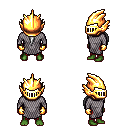
a pixel art fantasy rpg character, male body template, orc, green skin, chain mail, red pants, white ponytail hairstyle, gold helm, gold gloves, four views (front, back, left, right), 2x2 character sprite sheet, small pixel art, hard edges, no anti-aliasing